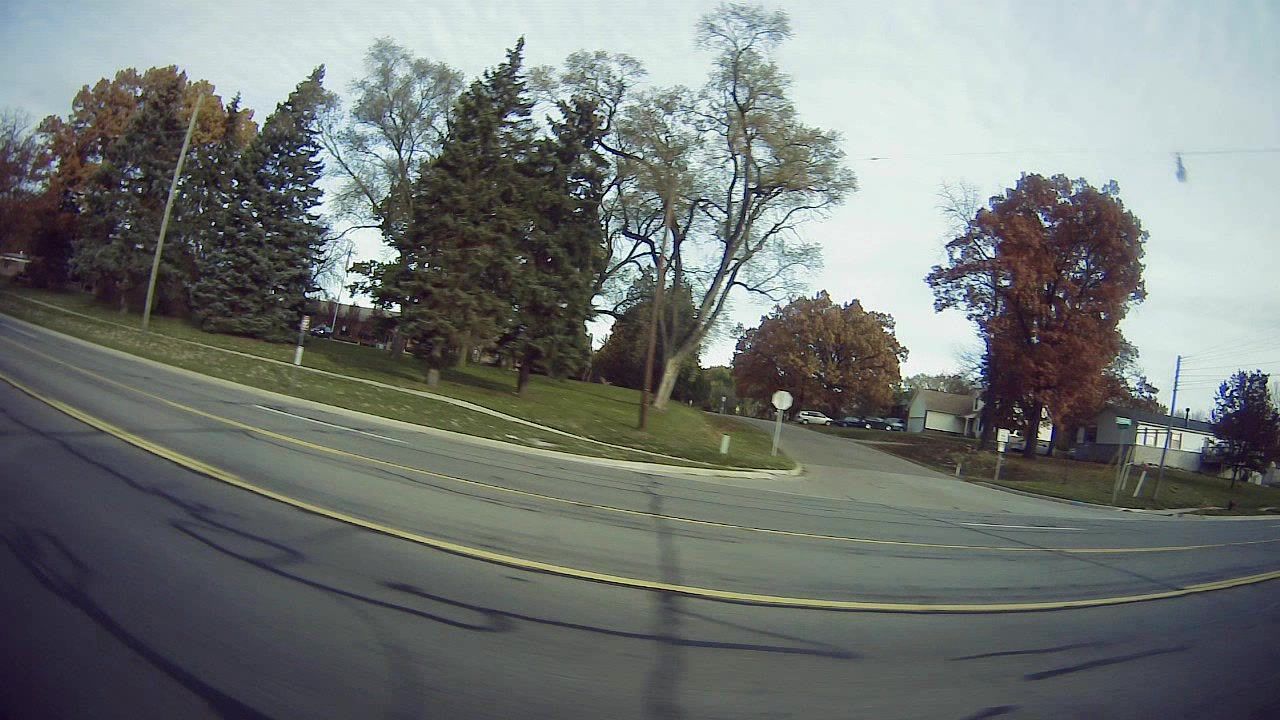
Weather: clear
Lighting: day
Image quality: slightly poor
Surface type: driving surface
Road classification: secondary
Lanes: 5
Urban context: suburban or peri-urban
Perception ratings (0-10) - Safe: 1.03, Lively: 5.56, Beautiful: 8.52, Boring: 5.13, Depressing: 1.9, Wealthy: 2.05